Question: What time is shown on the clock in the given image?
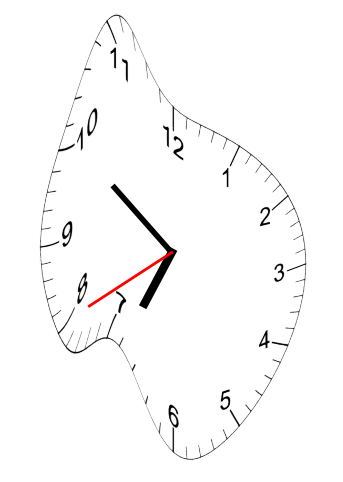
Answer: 06:50:40